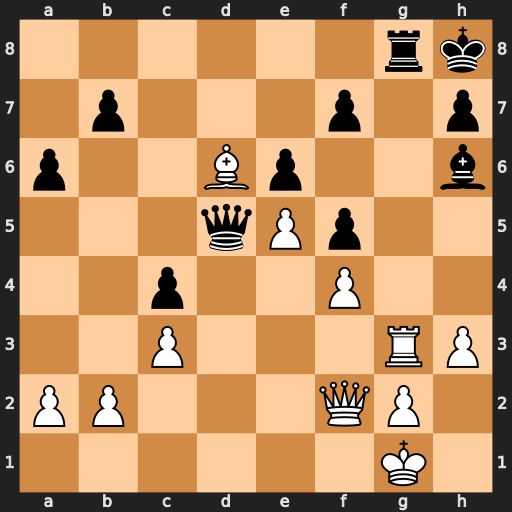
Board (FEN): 6rk/1p3p1p/p2Bp2b/3qPp2/2p2P2/2P3RP/PP3QP1/6K1
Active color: w
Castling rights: -
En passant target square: -
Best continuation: Rxg8+ Kxg8 Qh4 Qd1+ Kh2 Bxf4+ Qxf4